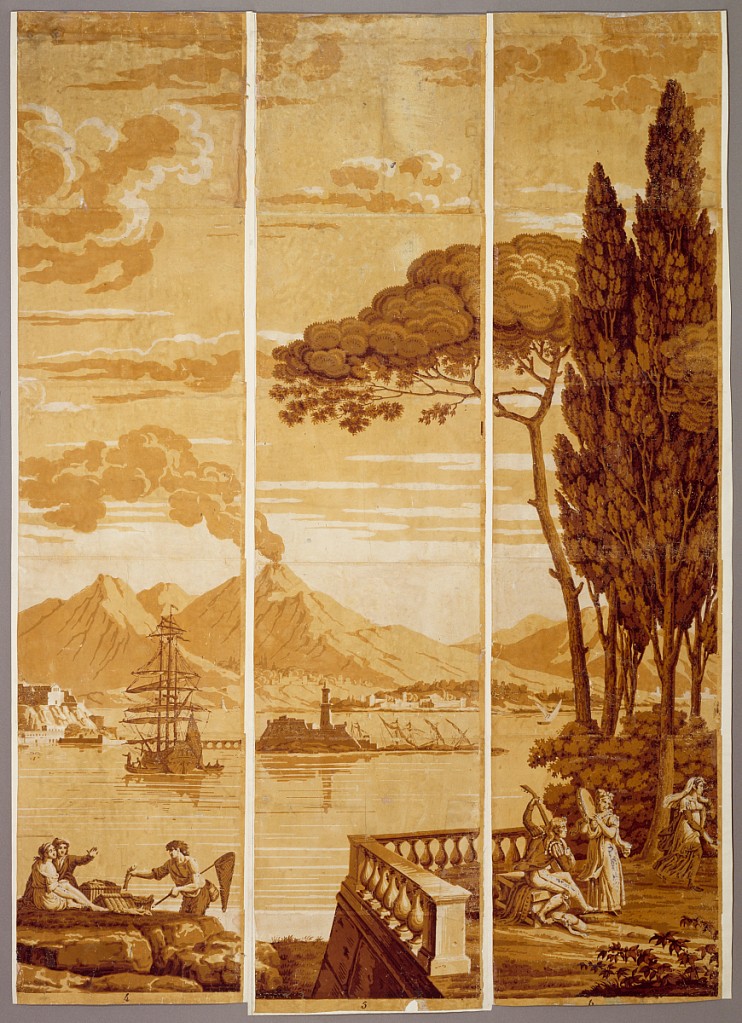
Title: Les Vues d'Italie (Views of Italy)
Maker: Dufour et Leroy
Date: ca. 1830
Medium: Block-printed on joined sheets of handmade paper
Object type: Scenic
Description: Includes the Bay of Naples, an erupting Mount Vesuvius, tall ships in the harbor, and many figures attending to business and pleasure. 27 panels plus fragments of panels. Printed in a monochrome yellow ocher colorway, possibly called biche chamois.